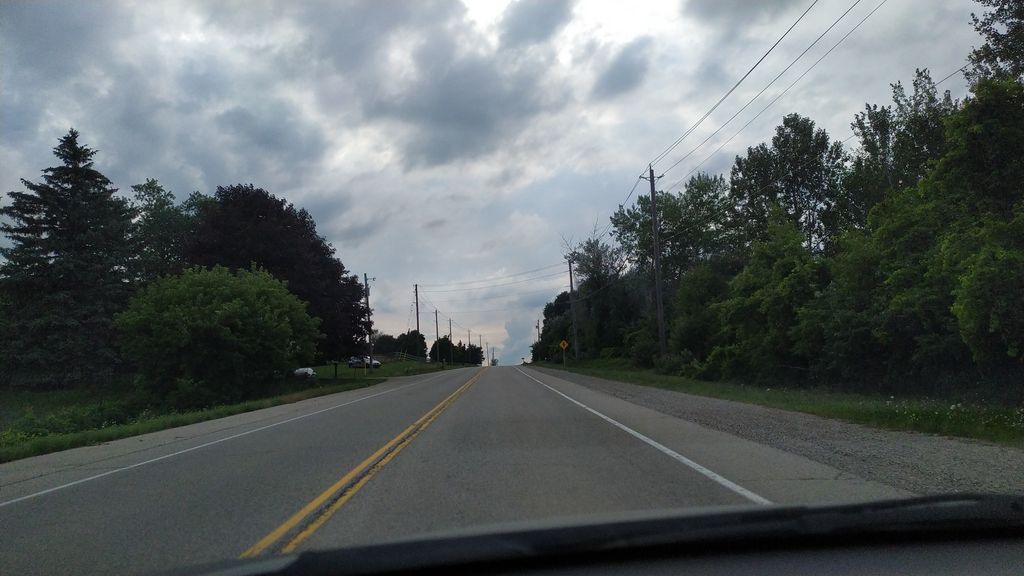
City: kitchener-waterloo